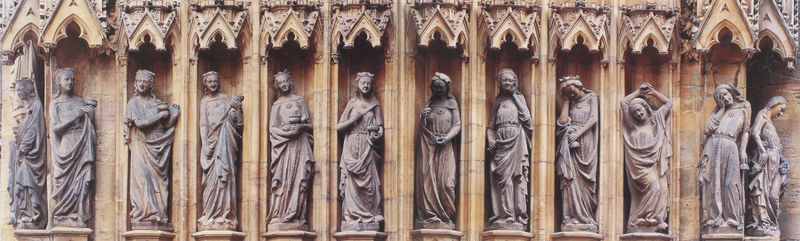
Titel: Dom in Erfurt
Standort: Erfurt, Dom (EU - D - Thüringen)
Schlagwörter: frauen, mädchen, damen, frau, holz, kleider, dach, alte, architektur, falten, sockel, stein, kirche, gewand, pose, gotik, krone, locken, skulptur, relief, fassade, mauer, figuren, faltenwurf, plastik, tor, foto, posen, nische, dom, gebet, kathedrale, skulpturen, statuen, sandstein, chartres, gotisch, religiös, baldachin, heilige, gothik, maria, zwölf, fialen, fasade, jungfrauen, gewandt, attribute, 12, töricht, außenfasade, untugenden